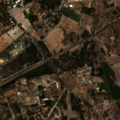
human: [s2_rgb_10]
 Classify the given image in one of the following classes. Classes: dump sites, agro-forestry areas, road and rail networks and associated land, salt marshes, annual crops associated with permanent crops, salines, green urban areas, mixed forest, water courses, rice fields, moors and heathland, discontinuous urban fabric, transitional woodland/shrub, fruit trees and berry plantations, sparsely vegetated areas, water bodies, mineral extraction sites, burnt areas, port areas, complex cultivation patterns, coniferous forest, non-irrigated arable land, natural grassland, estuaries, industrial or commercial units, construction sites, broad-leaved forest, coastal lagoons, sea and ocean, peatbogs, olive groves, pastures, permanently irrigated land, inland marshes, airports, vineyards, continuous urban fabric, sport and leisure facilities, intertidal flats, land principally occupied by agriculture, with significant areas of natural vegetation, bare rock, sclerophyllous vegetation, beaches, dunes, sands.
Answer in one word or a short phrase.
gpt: complex cultivation patterns, transitional woodland/shrub